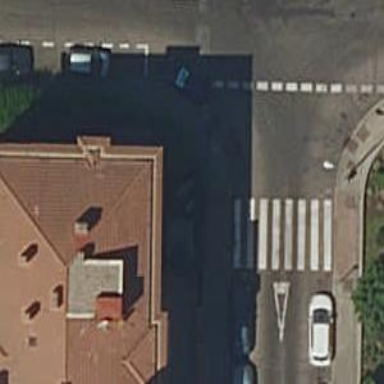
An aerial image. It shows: Kerb barrier.